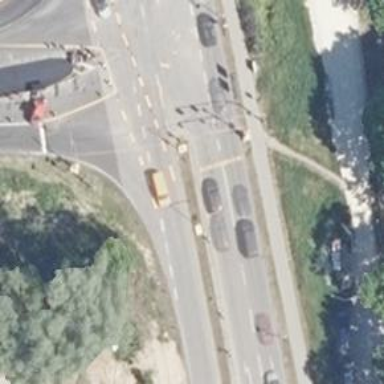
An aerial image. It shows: Road with traffic signals.